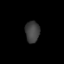
Tissue: lung
Cell type: Others
Senescence score: 0.5468
Nuclear area (px): 300
Mean DAPI intensity: 64.21